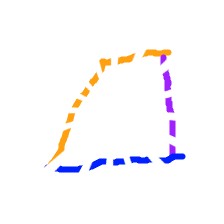
Shape: trapezoid